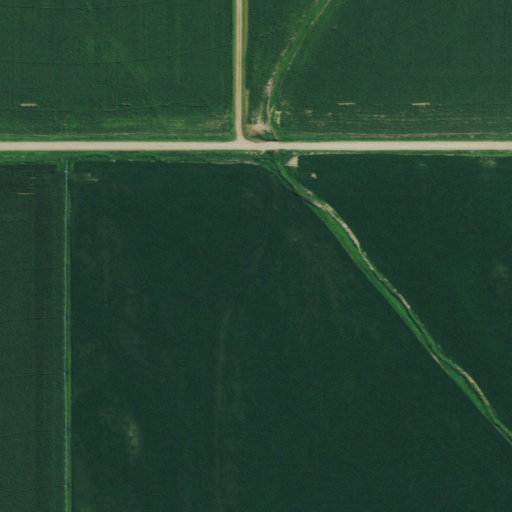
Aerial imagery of valley in Nebraska named Boston Valley containing cultivated crops, open development, and low intensity development